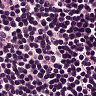
Metastatic tissue present: no